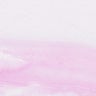
Metastatic tissue present: no